Question: I think my JDK is broken. I am on OS X 10.6.8.
I want to look in the sources when debugging in Eclipse, etc, but Eclipse can't find the sources, so I looked up the installed JREs and found this path with the title 'JVM 1.6.0 (MacOS X Default)'
'''
/System/Library/Frameworks/JavaVM.framework/Versions/1.6.0/Home
'''
In Terminal I went to the directory '/System/Library/Frameworks/JavaVM.framework/Versions' and executed 'ls -al':
'''
drwxr-xr-x 13 root wheel 442 8 Sep 22:46 .
drwxr-xr-x 12 root wheel 408 8 Sep 22:46 ..
lrwxr-xr-x 1 root wheel 5 8 Sep 22:45 1.3 -> 1.3.1
drwxr-xr-x 3 root wheel 102 21 Jul 2009 1.3.1
lrwxr-xr-x 1 root wheel 10 8 Sep 22:45 1.4 -> CurrentJDK
lrwxr-xr-x 1 root wheel 10 8 Sep 22:45 1.4.2 -> CurrentJDK
lrwxr-xr-x 1 root wheel 10 8 Sep 22:45 1.5 -> CurrentJDK
lrwxr-xr-x 1 root wheel 10 8 Sep 22:45 1.5.0 -> CurrentJDK
lrwxr-xr-x 1 root wheel 10 8 Sep 22:45 1.6 -> CurrentJDK
lrwxr-xr-x 1 root wheel 10 8 Sep 22:45 1.6.0 -> CurrentJDK
drwxr-xr-x 10 root wheel 340 8 Sep 22:46 A
lrwxr-xr-x 1 root wheel 1 8 Sep 22:45 Current -> A
lrwxr-xr-x 1 root wheel 59 8 Sep 22:45 CurrentJDK -> /System/Library/Java/JavaVirtualMachines/1.6.0.jdk/Contents
'''
So Eclipse already has the proper JDK linked.
Another test:
'''
$ javac -version
javac 1.6.0_26
$ which javac
/usr/bin/javac
$ ls -al /usr/bin/ | grep javac
lrwxr-xr-x 1 root wheel 75 8 Sep 22:45 javac -> /System/Library/Frameworks/JavaVM.framework/Versions/Current/Commands/javac
'''
So it all looks fine, but there is no rt.jar or src.jar Here is a screenshot:

So I try to reinstall it. I go to Apple's <URL> and download this package: 'Java for Mac OS X 10.6 Update 5 Developer Package', file: 'javadeveloper_for_mac_os_x_10.6__10m3425.dmg'.
The installation finished successfully, but it doesn't change anything.
I show the last modified files on my computer, these are only some java tools, located in 'usr/share/java/Tools'
- - -
There still is no rt.jar or src.jar in the java home directory.
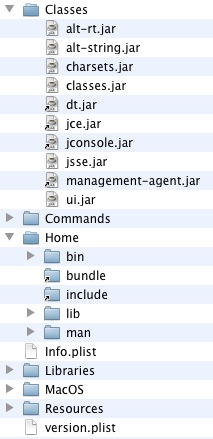
Answer: NOTE: This answer is old and for Apple Java 6. For Oracle Java you need to download the JDK as it includes src.zip.
---
The source is not included in the default Java download. You need to additionally install the corresponding development package available from ADC.
In addition, Eclipse has not yet been taught how to find the src.zip file and the dialogue cannot look inside packages.
On my 10.7, the above mentioned installation put src.zip in /Library/Java/JavaVirtualMachines/1.6.0_26-b03-383.jdk/Contents/Home/src.jar